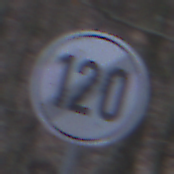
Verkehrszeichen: EndeGeschwindigkeit120
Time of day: MorningAfternoon
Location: Outdoor (Nature)
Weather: Overcast
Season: Winter
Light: Natural